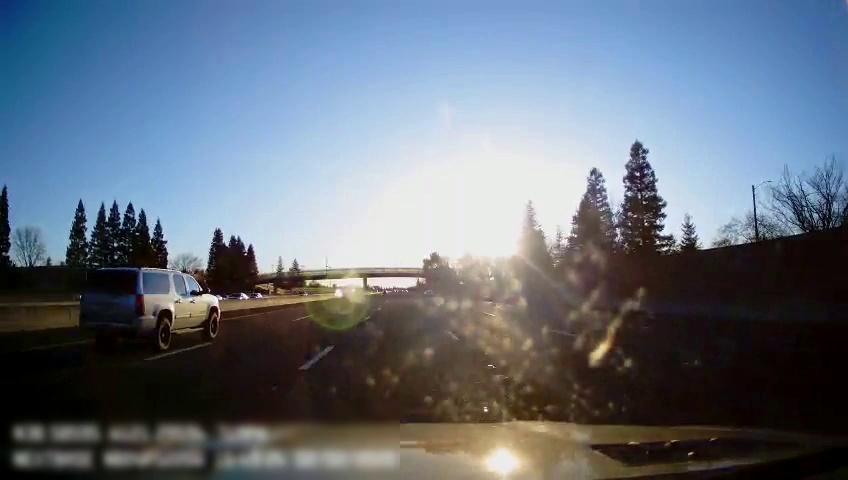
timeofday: Day
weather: Sunny
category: Drivable Space
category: Vehicles | Car
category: Vehicles | Car
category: Vehicles | SUV
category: Vehicles | Car
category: Vehicles | Car
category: Lanes | Alternate Lane
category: Lanes | Alternate Lane
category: Lanes | Current Lane
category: Lanes | Current Lane
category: Lanes | Alternate Lane